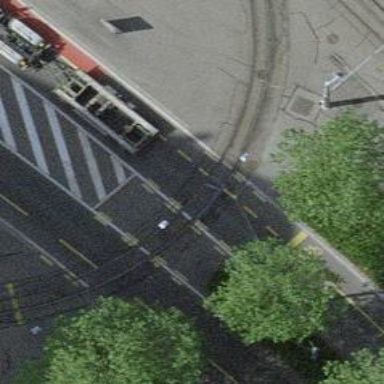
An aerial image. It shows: Tram level crossing on railway.